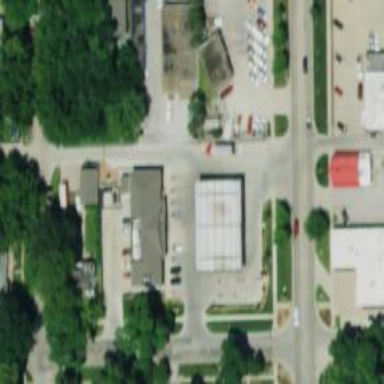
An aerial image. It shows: Convenience shop.